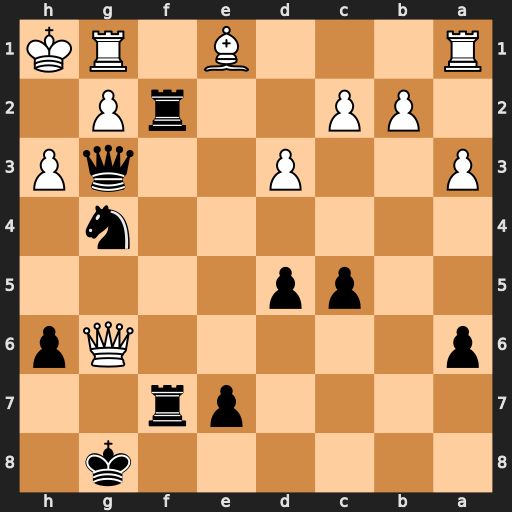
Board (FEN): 6k1/4pr2/p5Qp/2pp4/6n1/P2P2qP/1PP2rP1/R3B1RK
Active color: b
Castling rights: -
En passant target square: -
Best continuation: Rg7 Qxg4 Rxg4 Bxf2 Qxf2